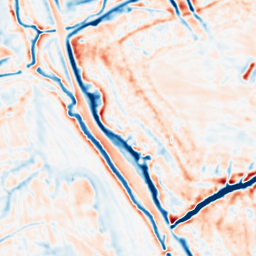
Category: multiscale
Decomposition family: dog_multiscale
Decomposition parameters: sigma_ratio: 1.6
n_scales: 3
base_sigma: 1
Upsampling method: linear_exact
Upsampling parameters: scale: 4
Upsampling scale: 4